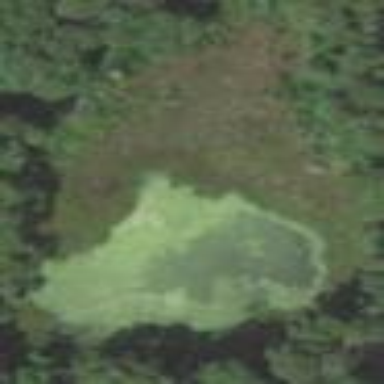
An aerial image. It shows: Marsh wetland.